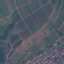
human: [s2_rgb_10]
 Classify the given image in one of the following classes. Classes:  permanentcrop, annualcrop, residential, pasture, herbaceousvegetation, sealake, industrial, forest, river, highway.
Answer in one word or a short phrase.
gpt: PermanentCrop